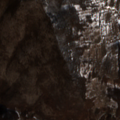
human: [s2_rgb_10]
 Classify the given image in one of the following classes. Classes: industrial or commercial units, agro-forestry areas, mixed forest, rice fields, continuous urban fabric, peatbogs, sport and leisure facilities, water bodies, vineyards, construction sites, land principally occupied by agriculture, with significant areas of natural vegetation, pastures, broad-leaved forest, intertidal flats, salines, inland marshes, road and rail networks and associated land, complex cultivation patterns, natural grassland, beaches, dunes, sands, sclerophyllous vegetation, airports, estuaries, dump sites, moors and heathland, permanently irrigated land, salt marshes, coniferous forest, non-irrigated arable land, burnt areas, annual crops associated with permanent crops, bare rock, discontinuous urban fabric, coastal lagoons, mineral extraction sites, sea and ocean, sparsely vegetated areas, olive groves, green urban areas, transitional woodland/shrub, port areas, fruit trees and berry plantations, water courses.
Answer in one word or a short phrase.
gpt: land principally occupied by agriculture, with significant areas of natural vegetation, broad-leaved forest, transitional woodland/shrub